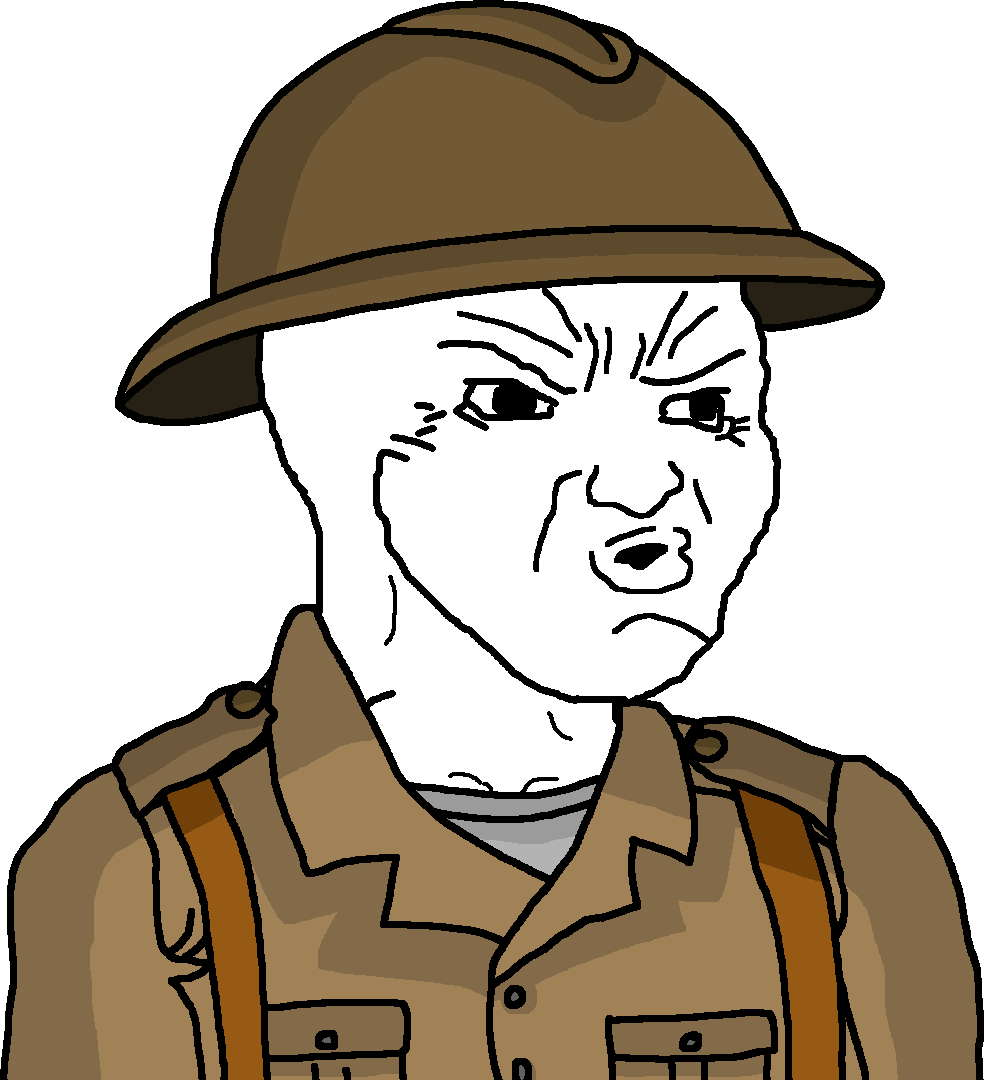
Label: 5_Hooker